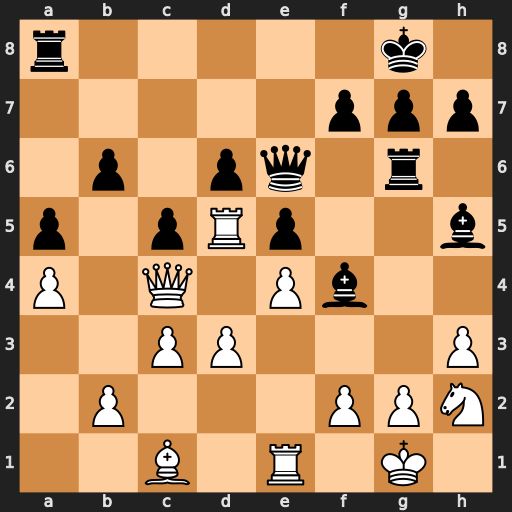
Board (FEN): r5k1/5ppp/1p1pq1r1/p1pRp2b/P1Q1Pb2/2PP3P/1P3PPN/2B1R1K1
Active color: w
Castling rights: -
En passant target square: -
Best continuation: Bxf4 Qxh3 Bg3